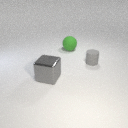
small gray rubber cylinder to the right of large green rubber sphere